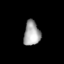
Tissue: lung
Cell type: Epithelial cells
Senescence score: 0.5489
Nuclear area (px): 387
Mean DAPI intensity: 167.91